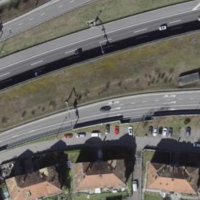
EUNIS habitat code: 57
Species observed at this site:
Corvus corone